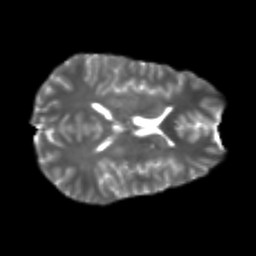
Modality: T2w
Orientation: axial
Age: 24
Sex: male
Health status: healthy
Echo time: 0.074 s